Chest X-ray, PA view. Patient: 24 years old, sex M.
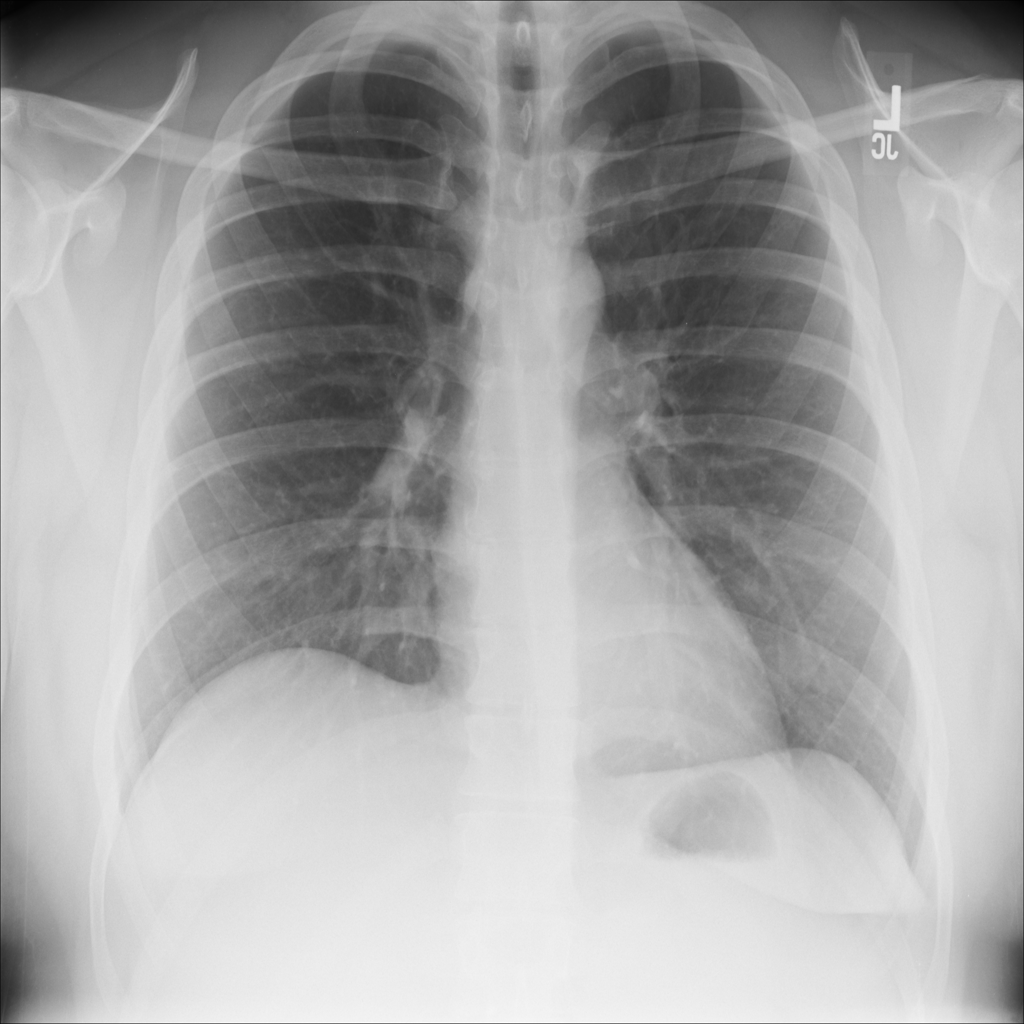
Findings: No Finding